Question: I just created a new blank XAML/C# Windows Store app in Visual Studio. I tried to create a file in the Documents folder with this code:
'''
// DEBUG ONLY:
StorageFile file = await KnownFolders.DocumentsLibrary.CreateFileAsync("Hey lol.txt");
'''
But it throws this exception (which I expected):
> WinRT information: Access to the specified location (DocumentsLibrary) requires a capability to be declared in the manifest.
Which is fine. I expected it. So I go to 'Package.appxmanifest' and go to 'Capabilities' tab, and to my surprise, there is no "DocumentsLibrary" capability listed.
How do I enable it if it's not even there?

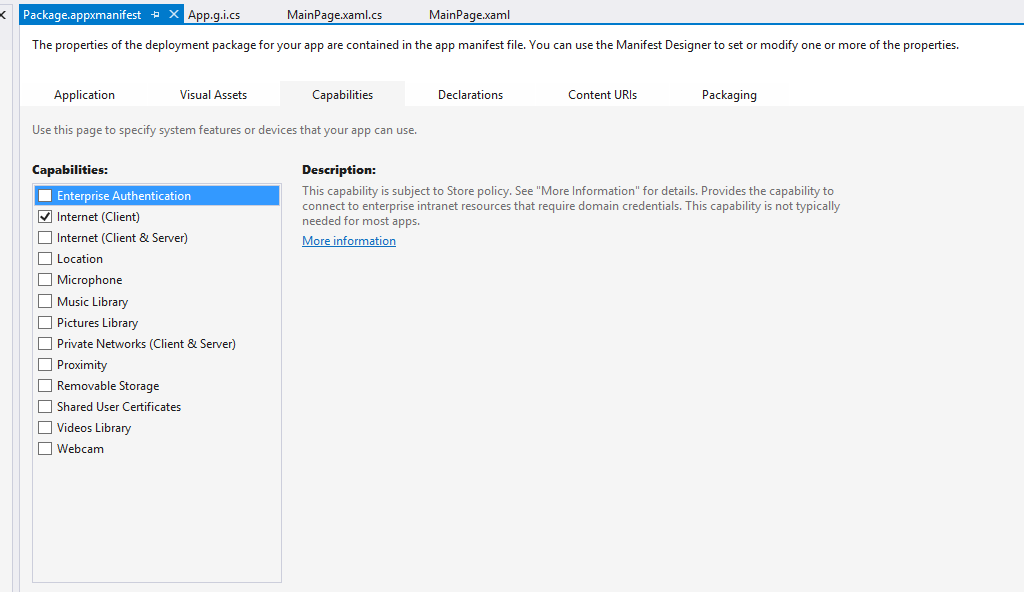
Answer: Looks like your answer is <URL>. The author shows it available in VS2012, but gone from the list in VS2013, citing MS policy against accessing that particular folder.
> [Although] this capability is gone just from the UI, you still can open appxmanifest source and manually add the capability. The result will probably be the same as before - failure of certification for individual developers, so you better stay away from this trick. Microsoft strongly recommend against using Documents Library capability, suggesting Folder and File Pickers instead.